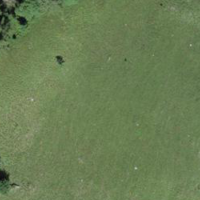
EUNIS habitat code: 23
Species observed at this site:
Carduus personata